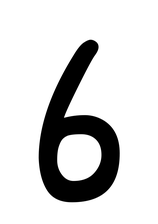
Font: PatrickHand-Regular